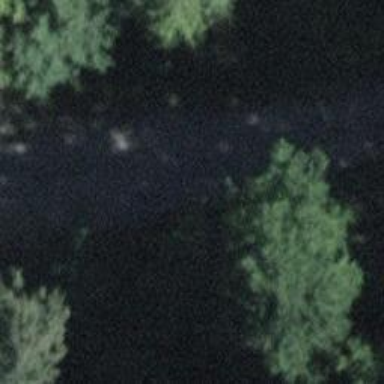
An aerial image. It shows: Path.